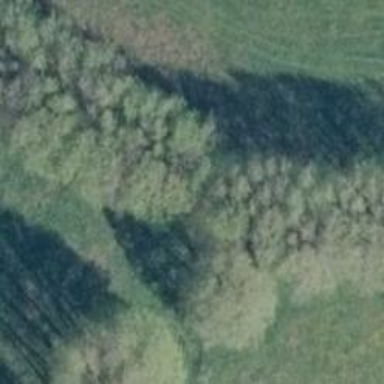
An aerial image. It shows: Row of broadleaved trees.